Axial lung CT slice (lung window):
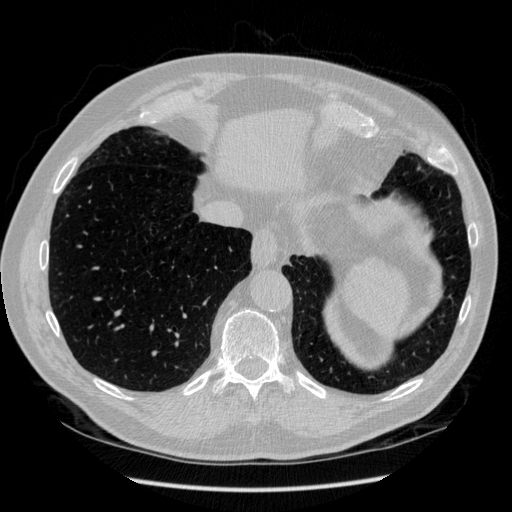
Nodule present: no